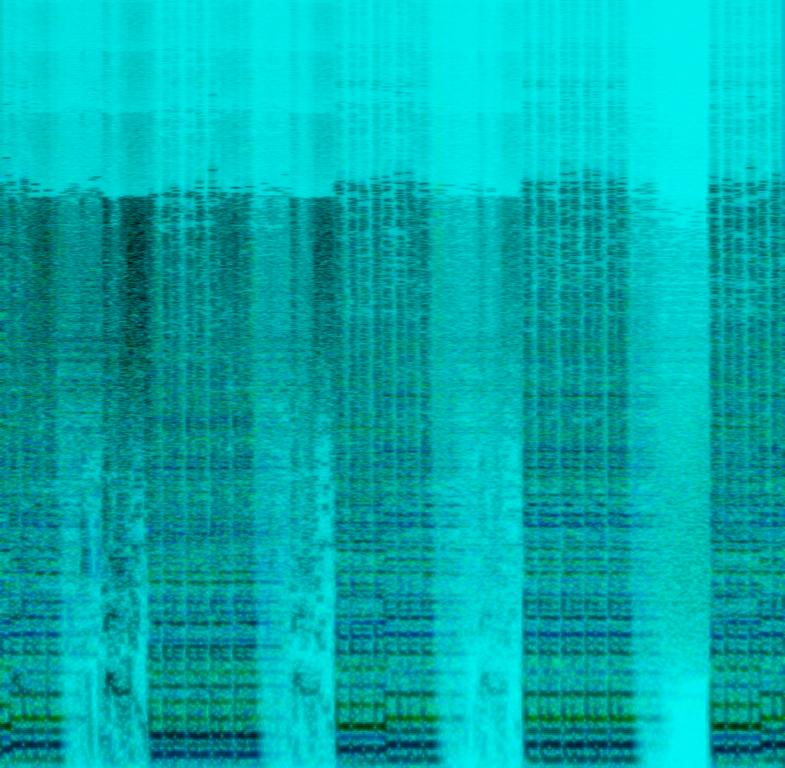
A synthesizer is playing a rhythmic, simple bassline. A male vocal sample that seems to be processed and pitched down is being played with a delay. Then a riser noise comes in sounding like wind that is getting stronger. This song may be playing while playing at a play-station with your friends.